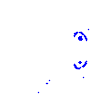
Particle: kaon